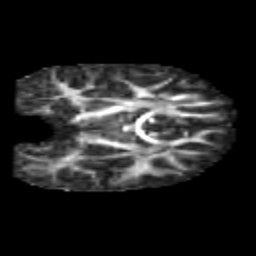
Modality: FA
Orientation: coronal
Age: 6
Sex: male
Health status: healthy